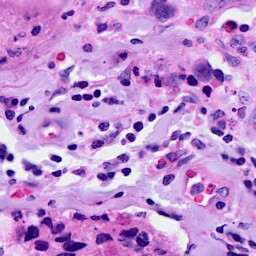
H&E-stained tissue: Breast